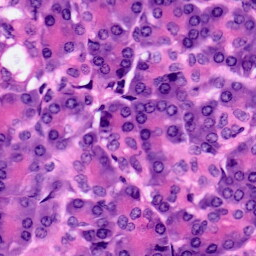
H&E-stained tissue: Pancreatic